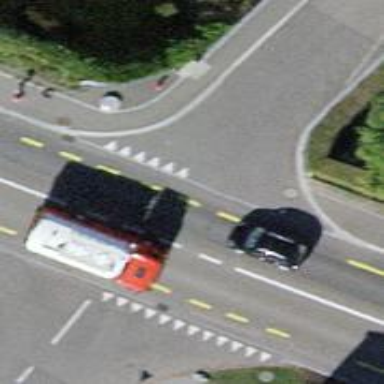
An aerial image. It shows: Road with "give way" sign.